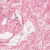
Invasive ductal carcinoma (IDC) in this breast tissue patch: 0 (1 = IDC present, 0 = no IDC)